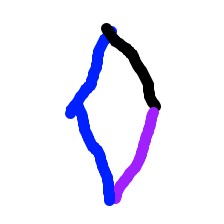
Shape: rhombus